Field crop: maize
Growth stage: 2
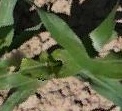
Species: maize